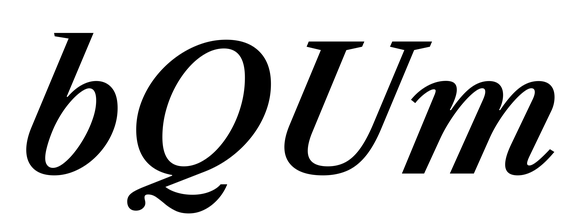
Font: LibreCaslonText-Italic_SemiBold_Italic